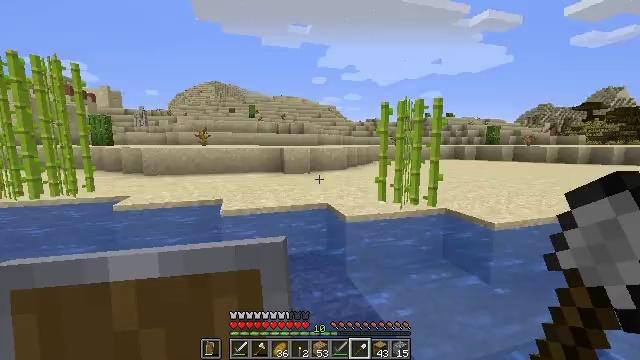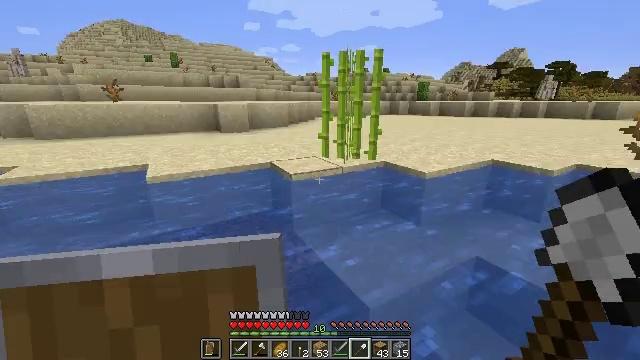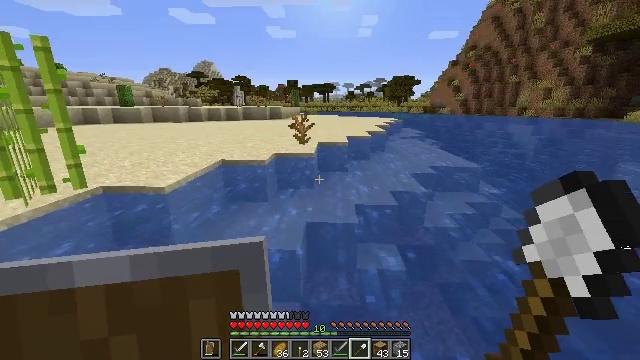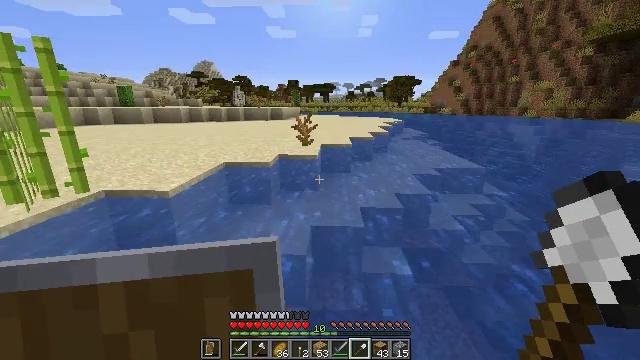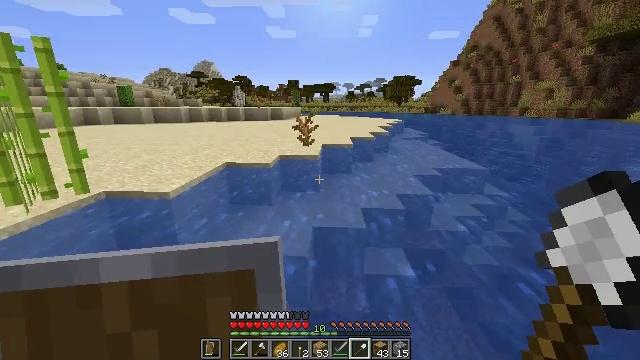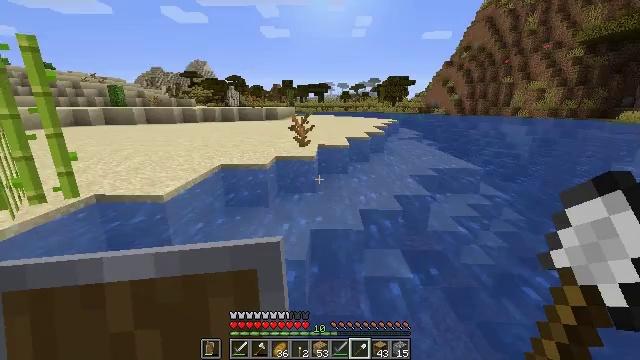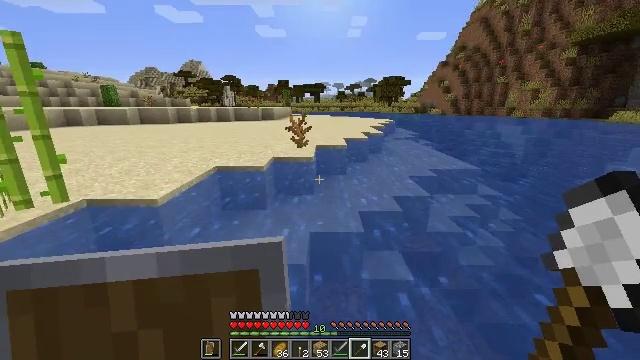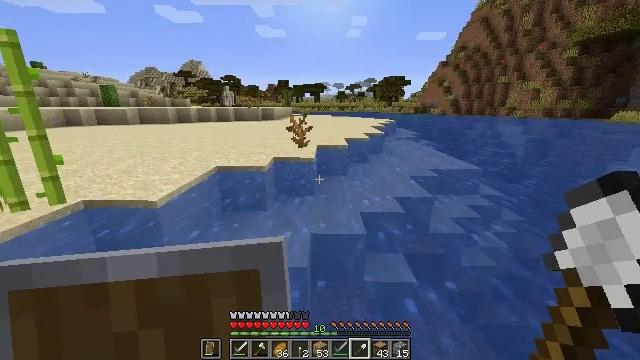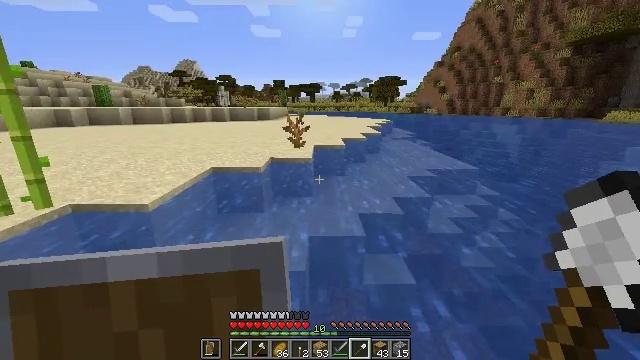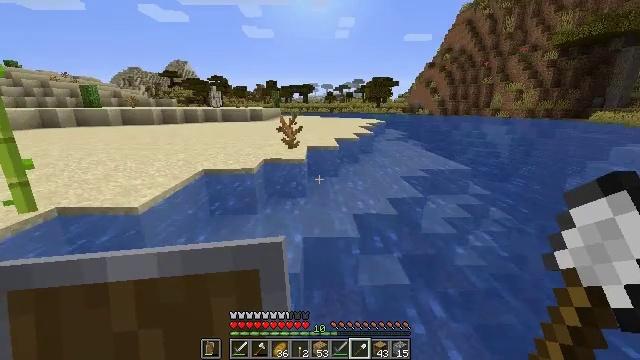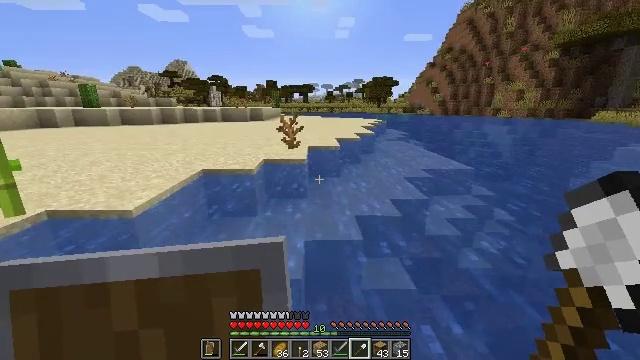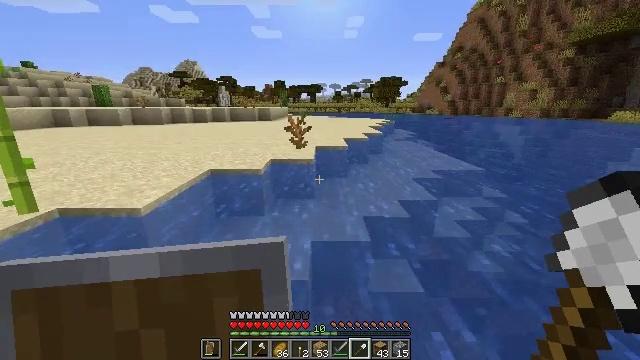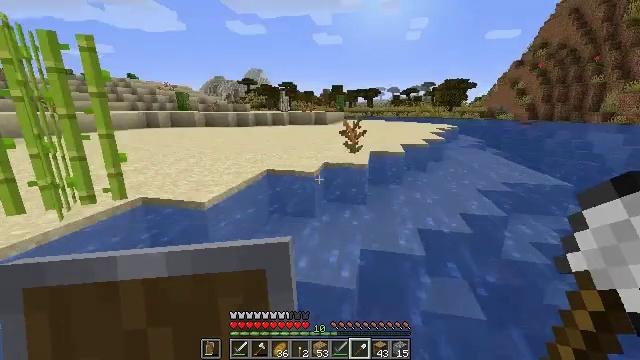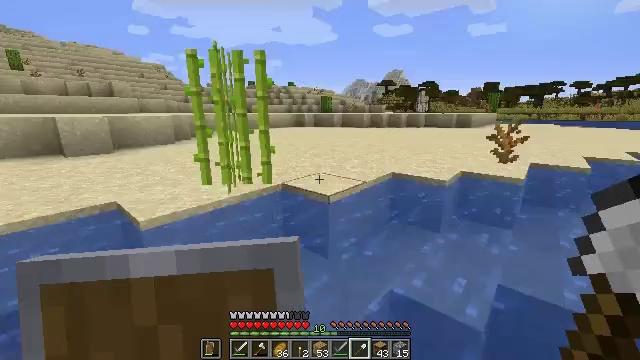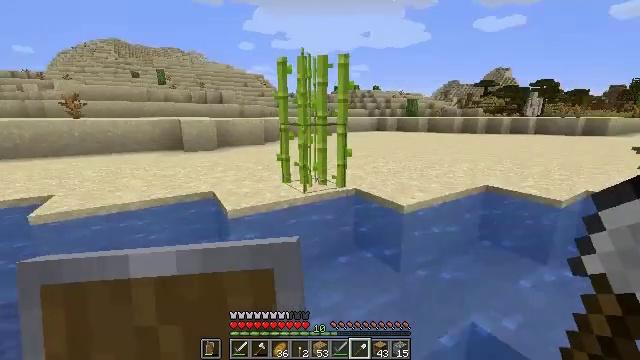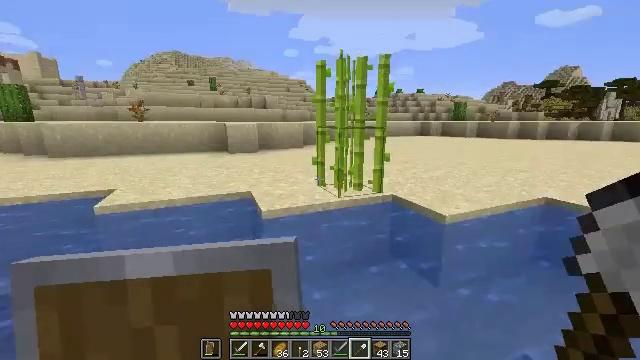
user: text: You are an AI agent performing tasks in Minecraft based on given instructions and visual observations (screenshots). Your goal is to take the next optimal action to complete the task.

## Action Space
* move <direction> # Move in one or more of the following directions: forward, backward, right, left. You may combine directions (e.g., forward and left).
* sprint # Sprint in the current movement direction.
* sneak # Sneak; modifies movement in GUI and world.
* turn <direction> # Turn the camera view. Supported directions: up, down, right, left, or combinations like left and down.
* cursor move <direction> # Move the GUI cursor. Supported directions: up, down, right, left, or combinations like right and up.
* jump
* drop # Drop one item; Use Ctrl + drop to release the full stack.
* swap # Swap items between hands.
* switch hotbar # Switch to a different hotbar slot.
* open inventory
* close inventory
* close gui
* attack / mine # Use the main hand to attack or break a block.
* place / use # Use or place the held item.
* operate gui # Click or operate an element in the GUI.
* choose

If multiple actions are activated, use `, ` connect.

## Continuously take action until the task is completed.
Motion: motion action
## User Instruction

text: Collect sugar cane near water sources.
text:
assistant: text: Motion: move forward, jump
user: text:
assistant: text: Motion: move forward, turn right and up, jump
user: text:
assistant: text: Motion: move forward
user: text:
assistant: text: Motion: move forward
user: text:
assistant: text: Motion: move forward, turn right
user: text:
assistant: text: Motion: move forward
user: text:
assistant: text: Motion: move forward
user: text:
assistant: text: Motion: move forward
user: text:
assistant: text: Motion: move forward, turn right
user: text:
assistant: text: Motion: move forward
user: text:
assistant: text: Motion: move forward, turn left
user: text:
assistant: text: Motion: move forward, turn left
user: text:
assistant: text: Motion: move forward, turn left
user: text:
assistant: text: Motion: move forward, turn left
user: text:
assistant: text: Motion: move forward, turn left
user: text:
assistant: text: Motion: move forward, turn left
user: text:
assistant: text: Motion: move forward, turn left
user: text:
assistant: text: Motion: move forward, turn left
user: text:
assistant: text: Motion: move forward, turn left
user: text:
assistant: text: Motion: move forward
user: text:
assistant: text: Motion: move forward, turn right
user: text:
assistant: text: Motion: move forward, turn right and up
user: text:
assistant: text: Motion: move forward, turn right and up
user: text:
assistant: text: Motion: move forward, attack / mine
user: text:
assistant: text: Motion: move forward, attack / mine, jump
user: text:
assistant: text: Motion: move forward, attack / mine, jump
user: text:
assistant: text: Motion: move forward, jump
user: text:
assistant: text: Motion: move forward, jump
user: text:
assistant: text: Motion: move forward, jump
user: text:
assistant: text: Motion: move forward, jump